Question: I am after some help and suggestions for how I would dynamically create the walls for a level, similar to the ones used in the retro game <URL>
I am creating a game for Android most likely using <URL>, any samples would really help.

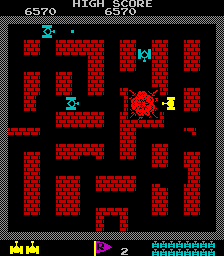
Answer: This is a good language-agnostic intro to generating mazes:
<URL>
Aa overview on some different algorithms that can be used to get more complex mazes:
<URL>